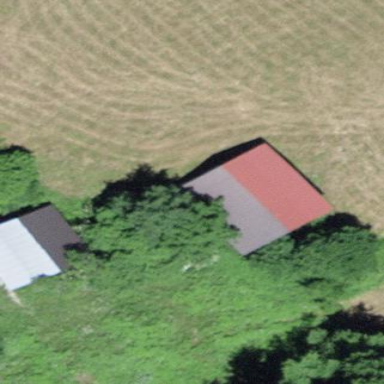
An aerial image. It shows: Barn.